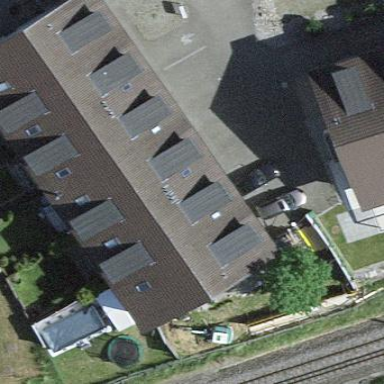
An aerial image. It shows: Gabled roof on residential building.